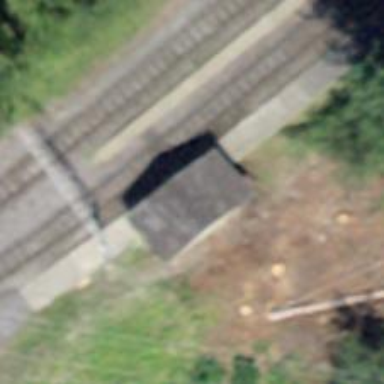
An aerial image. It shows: Railway station.